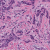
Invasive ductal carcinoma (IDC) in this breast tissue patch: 1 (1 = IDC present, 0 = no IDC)